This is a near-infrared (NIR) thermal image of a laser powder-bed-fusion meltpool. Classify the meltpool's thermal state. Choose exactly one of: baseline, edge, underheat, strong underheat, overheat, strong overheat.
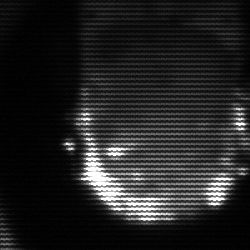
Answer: baseline